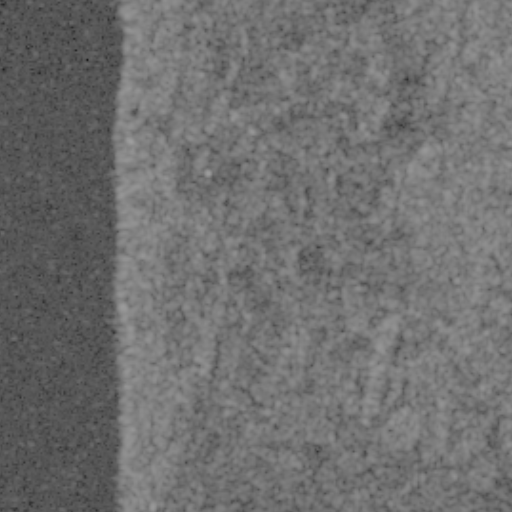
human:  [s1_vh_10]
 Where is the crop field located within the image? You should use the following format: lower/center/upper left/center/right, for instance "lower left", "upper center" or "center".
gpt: The crop field is located in the upper center of the image.
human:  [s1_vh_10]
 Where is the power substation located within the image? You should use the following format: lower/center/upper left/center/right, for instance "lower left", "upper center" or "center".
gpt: The power substation is located in the upper center of the image.
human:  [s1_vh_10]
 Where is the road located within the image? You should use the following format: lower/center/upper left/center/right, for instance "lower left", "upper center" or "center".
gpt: There is no road in the image.

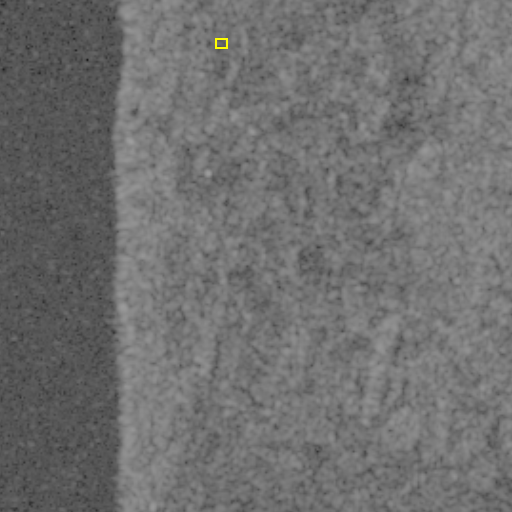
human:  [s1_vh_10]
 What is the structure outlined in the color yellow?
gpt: The structure outlined in yellow is a crop field.
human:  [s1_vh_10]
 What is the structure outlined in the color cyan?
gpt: There is no cyan outline.